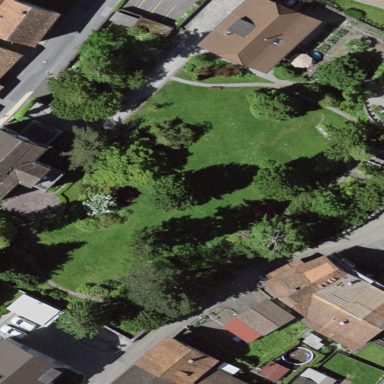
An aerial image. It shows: Lovely park for leisure and relaxation.